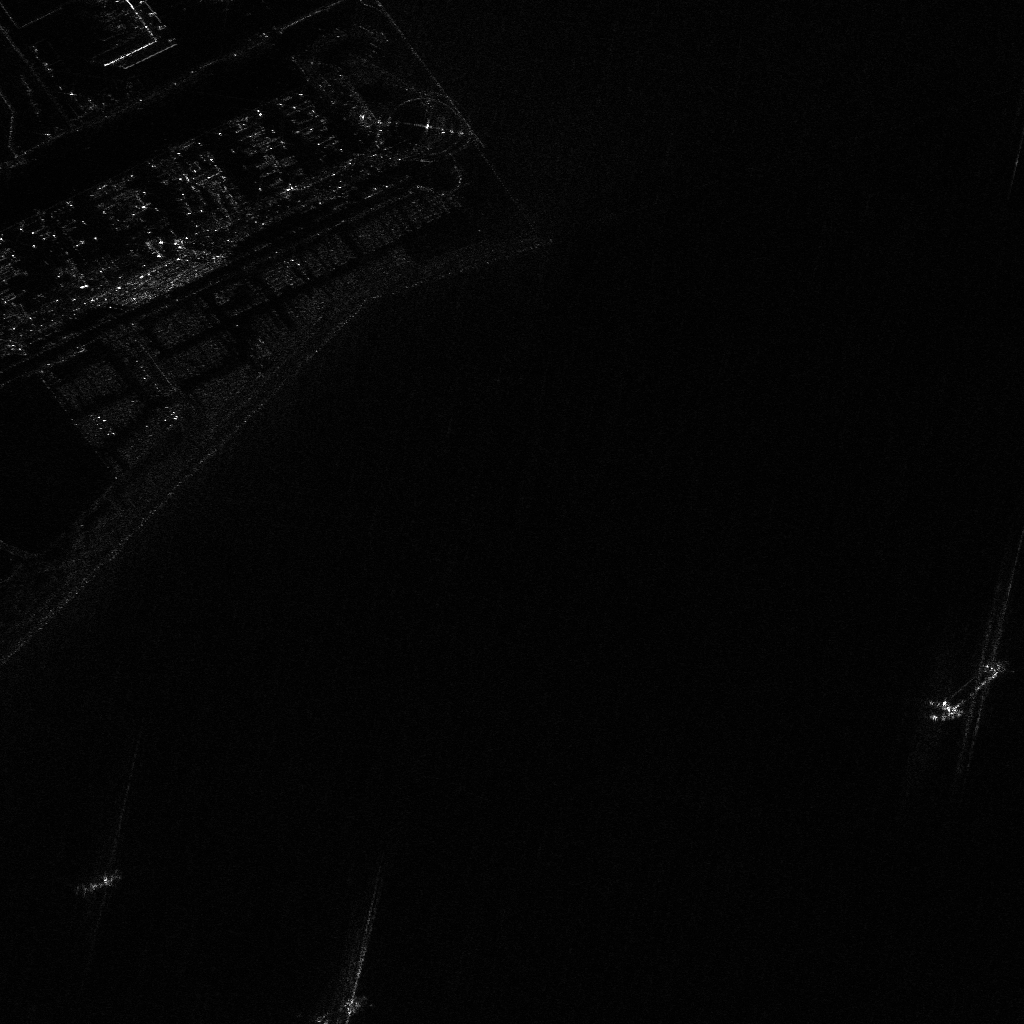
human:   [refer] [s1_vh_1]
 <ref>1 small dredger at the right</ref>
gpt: <box>[[93, 63, 95, 70, 56]]</box>